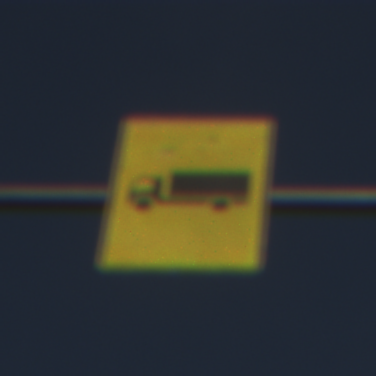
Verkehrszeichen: KFZZulaessigeGesamtmasse3Komma5TOhnePfeilsymbol
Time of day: MorningAfternoon
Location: Outdoor (Special)
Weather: PartlyCloudy
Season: NotSpecified
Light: Natural